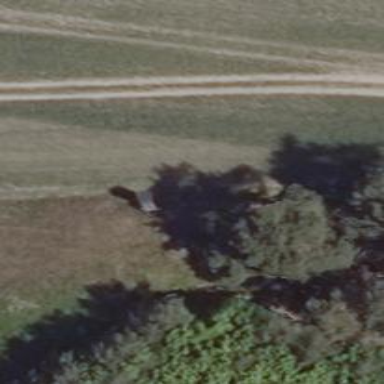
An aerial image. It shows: Hunting stand.